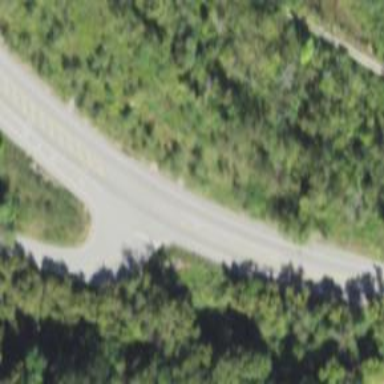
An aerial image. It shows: Asphalt road designated as trunk highway.